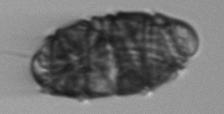
Label: Margalefidinium